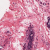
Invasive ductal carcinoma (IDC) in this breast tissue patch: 0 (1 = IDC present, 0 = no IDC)